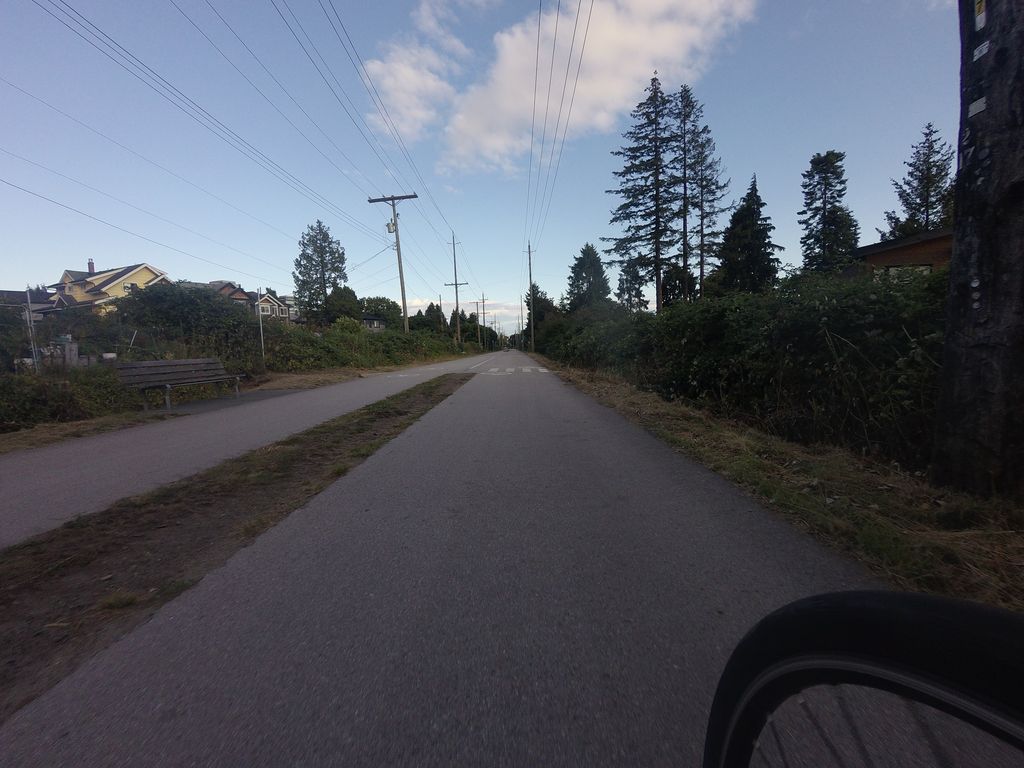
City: vancouver